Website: ulta-beauty
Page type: billing-address
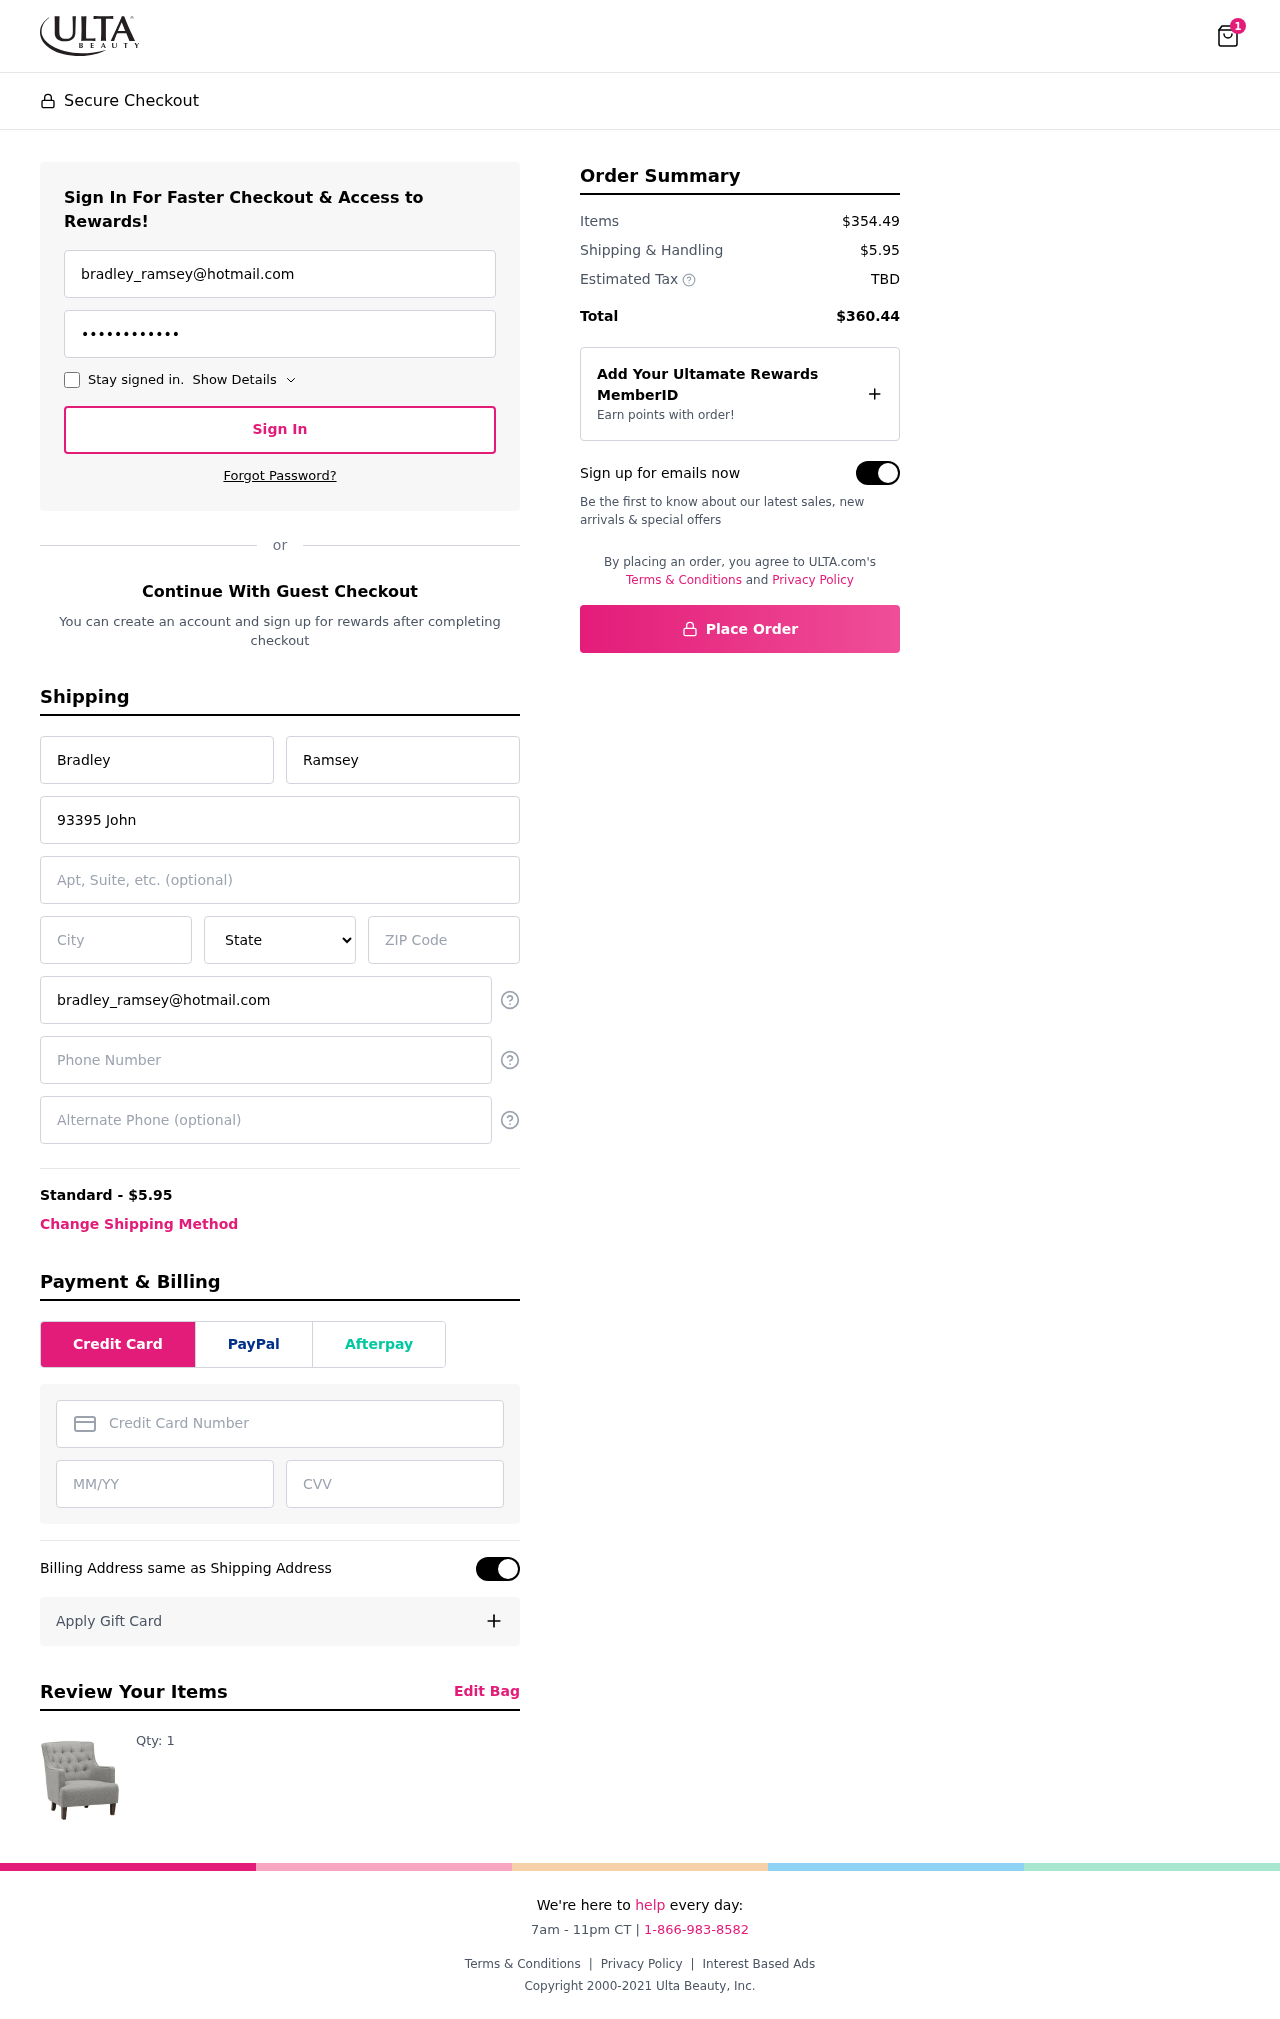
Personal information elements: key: PII_STATE
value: PR
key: PII_EMAIL
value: bradley_ramsey@hotmail.com
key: PII_FIRSTNAME
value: Bradley
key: PII_LASTNAME
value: Ramsey
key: PII_STREET
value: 93395 Johnson Place Suite 615
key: PII_CITY
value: North Tinamouth
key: PII_POSTCODE
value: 79203
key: PII_PHONE
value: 8276779472
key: PII_ALT_PHONE
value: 5109766107
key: PII_CARD_NUMBER
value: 4948 0401 3753 8982
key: PII_CARD_EXPIRY
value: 06/28
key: PII_CARD_CVV
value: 329
Product elements: key: PRODUCT1_QUANTITY
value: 1
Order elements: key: ORDER_NUM_ITEMS
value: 1
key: ORDER_SHIPPING_COST
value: $5.95
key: ORDER_SUBTOTAL
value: $354.49
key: ORDER_TOTAL
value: $360.44